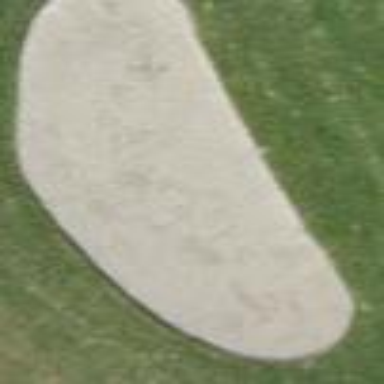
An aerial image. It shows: Golf bunker filled with natural sand.